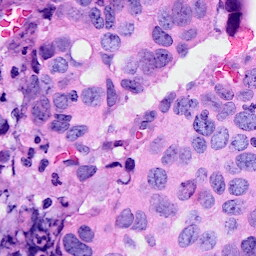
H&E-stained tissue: Breast